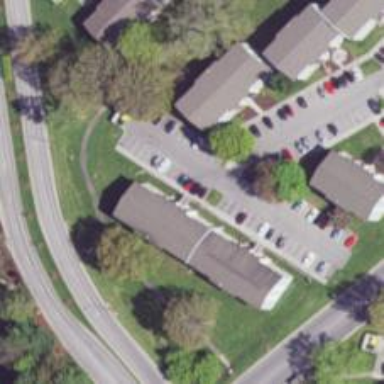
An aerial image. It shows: Footway along the road.